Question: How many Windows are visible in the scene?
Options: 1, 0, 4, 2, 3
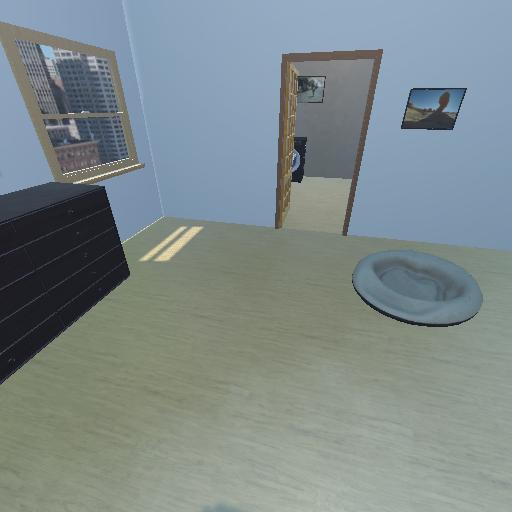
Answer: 1